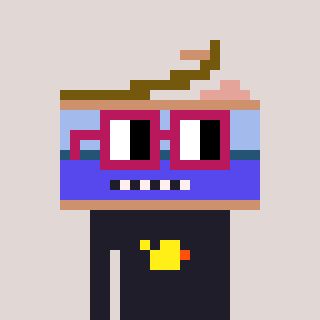
a pixel art character with square dark red glasses, a canned ham-shaped head and a grayscale-colored body on a warm background